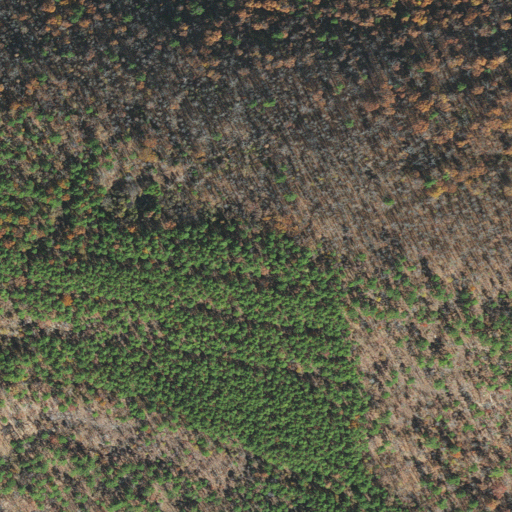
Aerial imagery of mountain in Arkansas named Round Mountain containing deciduous forest, evergreen forest, and mixed forest